This is a demodulated (Hilbert-envelope) spectrum computed from a bearing vibration snapshot; the dashed markers indicate where each bearing fault type would appear (BPFO, BPFI, BSF, FTF). Based on the visible evidence, which condition applies: normal, inner_race, outer_race, ball?
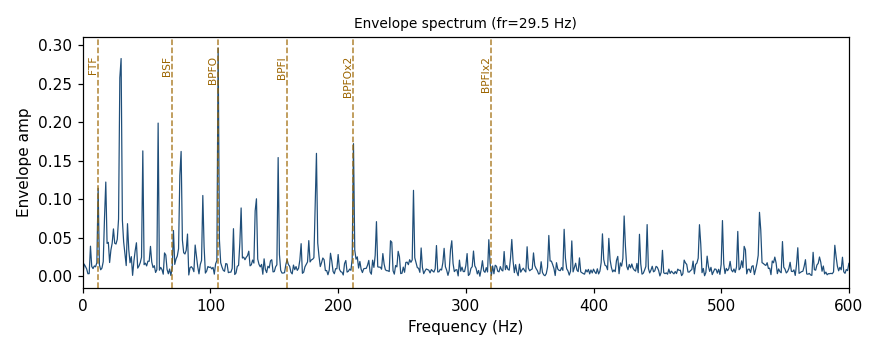
Answer: outer_race